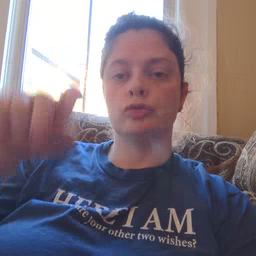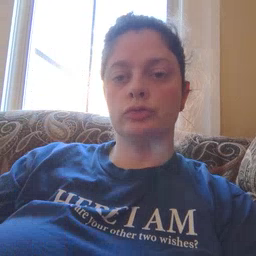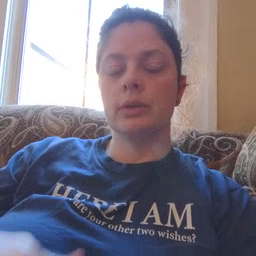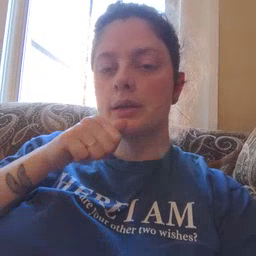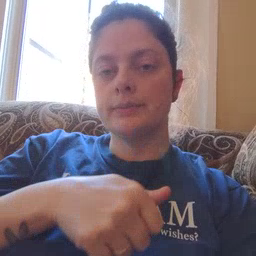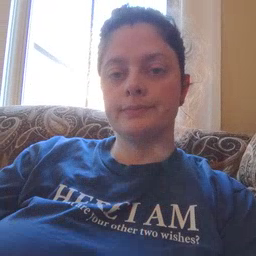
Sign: hide